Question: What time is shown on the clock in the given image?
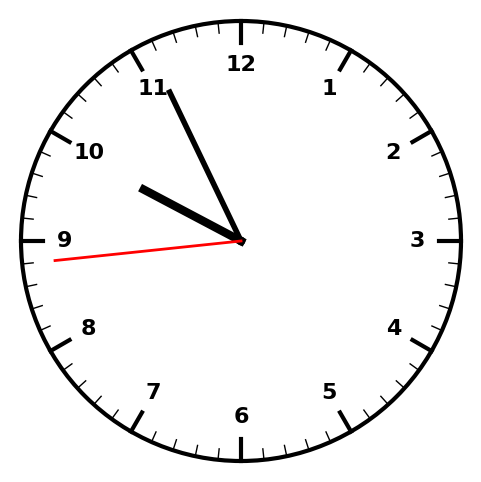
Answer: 09:55:44